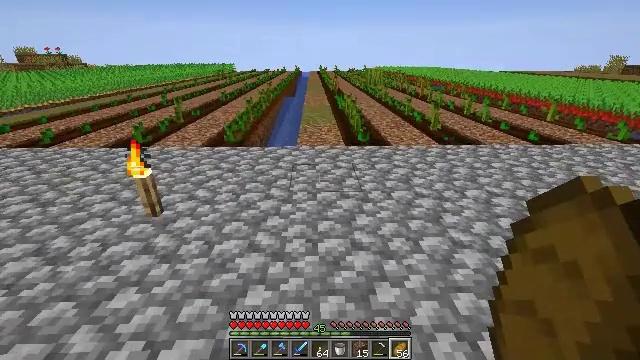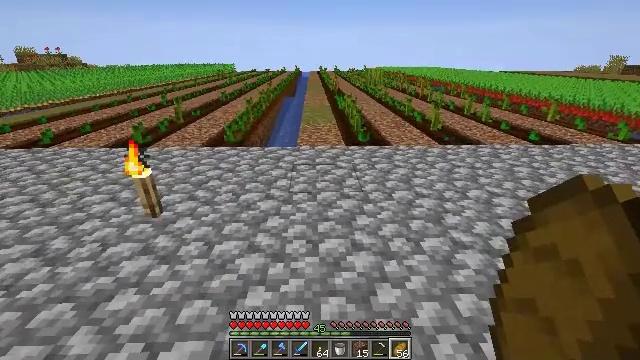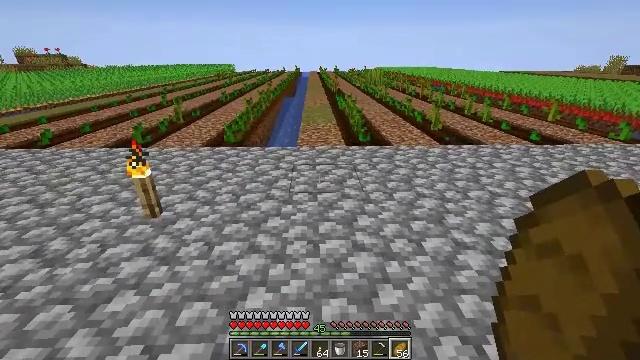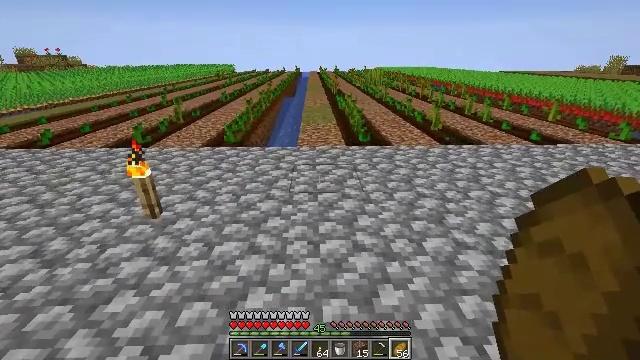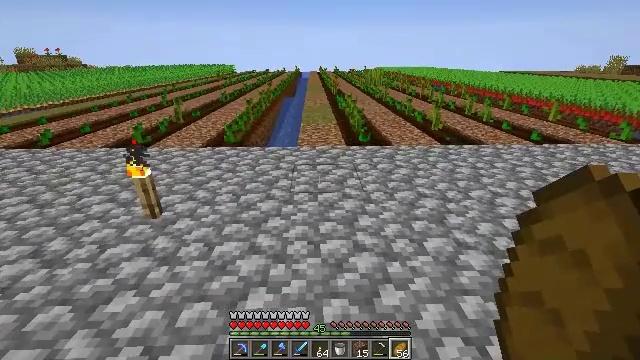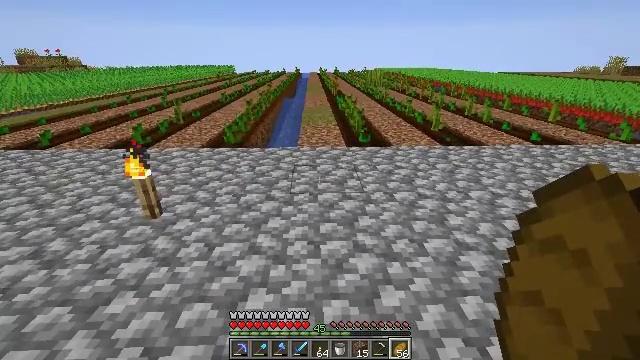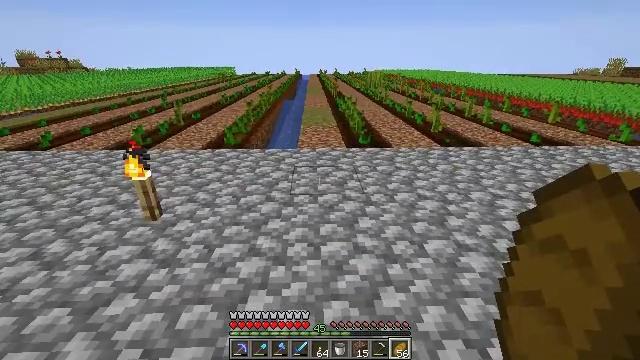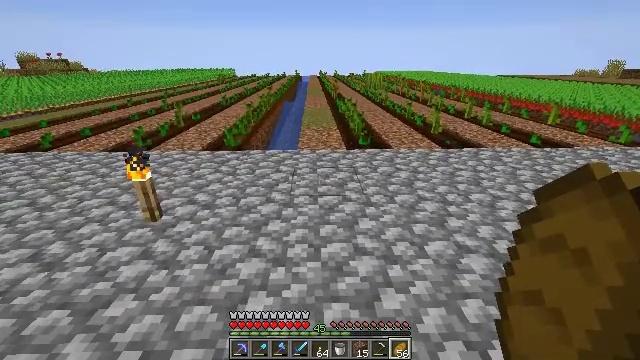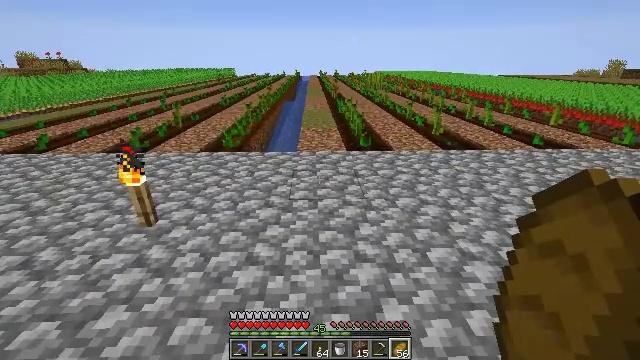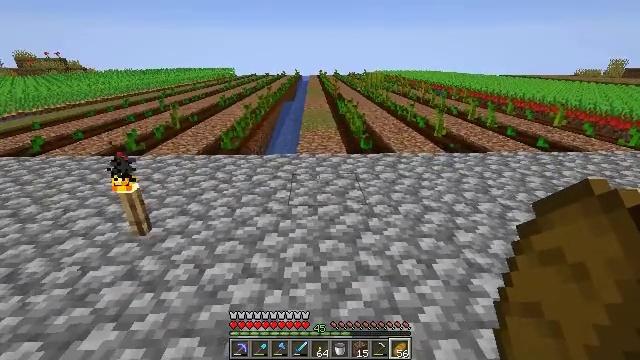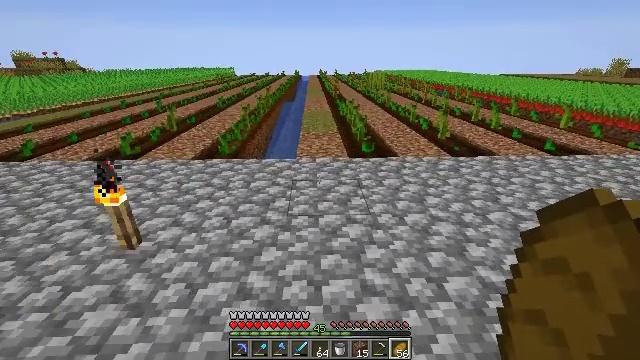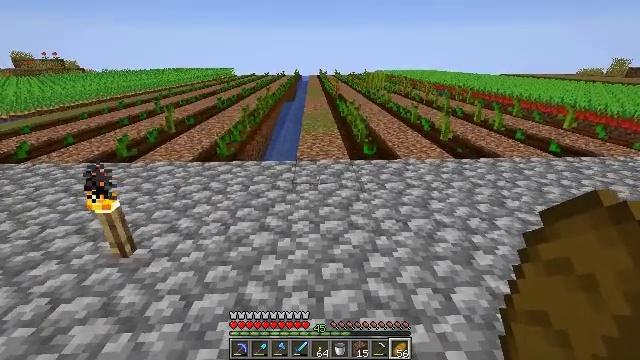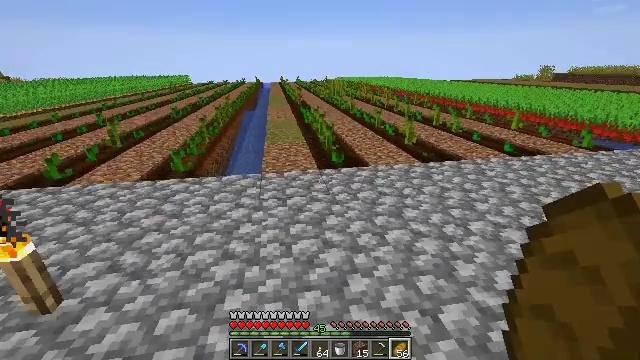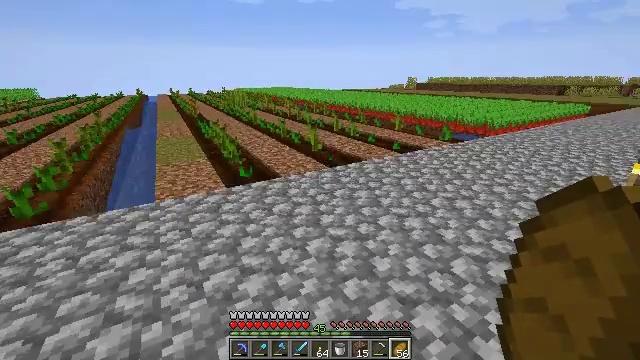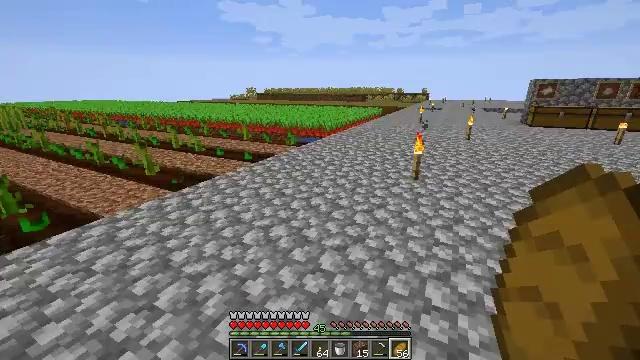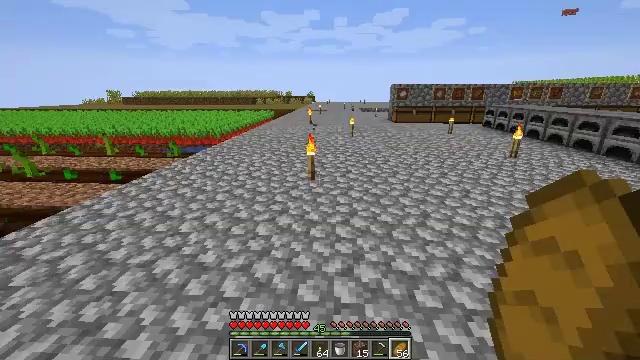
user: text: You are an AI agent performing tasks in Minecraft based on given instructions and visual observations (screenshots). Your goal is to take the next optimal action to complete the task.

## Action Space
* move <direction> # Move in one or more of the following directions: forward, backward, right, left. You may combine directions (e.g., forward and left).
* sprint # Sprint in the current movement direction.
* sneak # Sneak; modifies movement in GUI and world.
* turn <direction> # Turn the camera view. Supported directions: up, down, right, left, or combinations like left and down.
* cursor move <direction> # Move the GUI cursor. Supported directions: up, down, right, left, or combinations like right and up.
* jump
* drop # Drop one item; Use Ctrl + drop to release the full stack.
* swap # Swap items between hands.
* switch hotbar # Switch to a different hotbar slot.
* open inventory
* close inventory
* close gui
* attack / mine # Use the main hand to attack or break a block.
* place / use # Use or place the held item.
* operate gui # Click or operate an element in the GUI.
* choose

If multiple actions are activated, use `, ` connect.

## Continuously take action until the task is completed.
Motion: motion action
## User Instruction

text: Break the lime bed to pick it up.
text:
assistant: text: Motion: no_op
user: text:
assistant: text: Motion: no_op
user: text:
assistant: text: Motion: no_op
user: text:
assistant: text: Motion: no_op
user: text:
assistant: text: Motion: no_op
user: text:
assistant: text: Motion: no_op
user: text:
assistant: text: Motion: no_op
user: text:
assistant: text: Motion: move forward
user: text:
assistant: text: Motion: move forward
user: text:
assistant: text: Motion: move forward
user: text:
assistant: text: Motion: move forward
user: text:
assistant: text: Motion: move forward, turn right and up
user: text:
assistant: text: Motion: move forward and move right, turn right and up
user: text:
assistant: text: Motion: move forward and move right, turn right and up
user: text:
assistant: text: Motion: move forward and move right, turn right
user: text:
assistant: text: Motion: move forward and move right, turn right
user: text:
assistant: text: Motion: move forward and move right, turn right
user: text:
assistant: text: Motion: move forward and move right, turn right
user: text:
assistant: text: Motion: move forward and move right, turn right
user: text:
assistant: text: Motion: move forward and move right, turn right
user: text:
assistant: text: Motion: move forward and move right, turn right
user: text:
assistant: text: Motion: move forward and move right, turn right
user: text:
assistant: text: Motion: move forward and move right, turn right
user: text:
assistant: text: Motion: move forward and move right, turn right
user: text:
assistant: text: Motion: move forward and move right, turn right
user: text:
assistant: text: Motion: move right
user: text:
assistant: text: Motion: no_op
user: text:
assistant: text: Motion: no_op
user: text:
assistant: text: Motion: no_op
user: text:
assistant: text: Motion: no_op